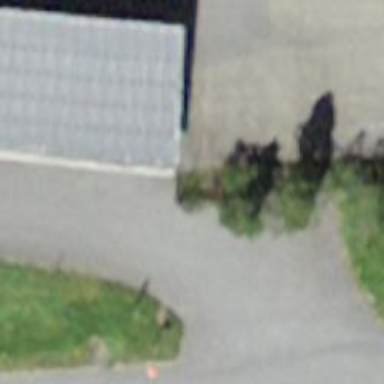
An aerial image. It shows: Charging station.